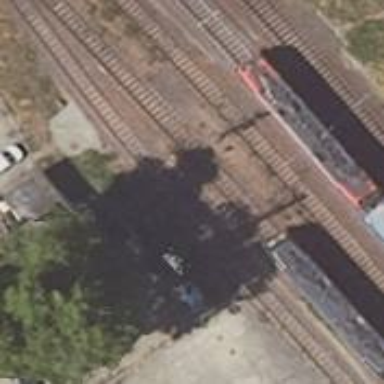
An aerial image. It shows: Railway signal.